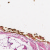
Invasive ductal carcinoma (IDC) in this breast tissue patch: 0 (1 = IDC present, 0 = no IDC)